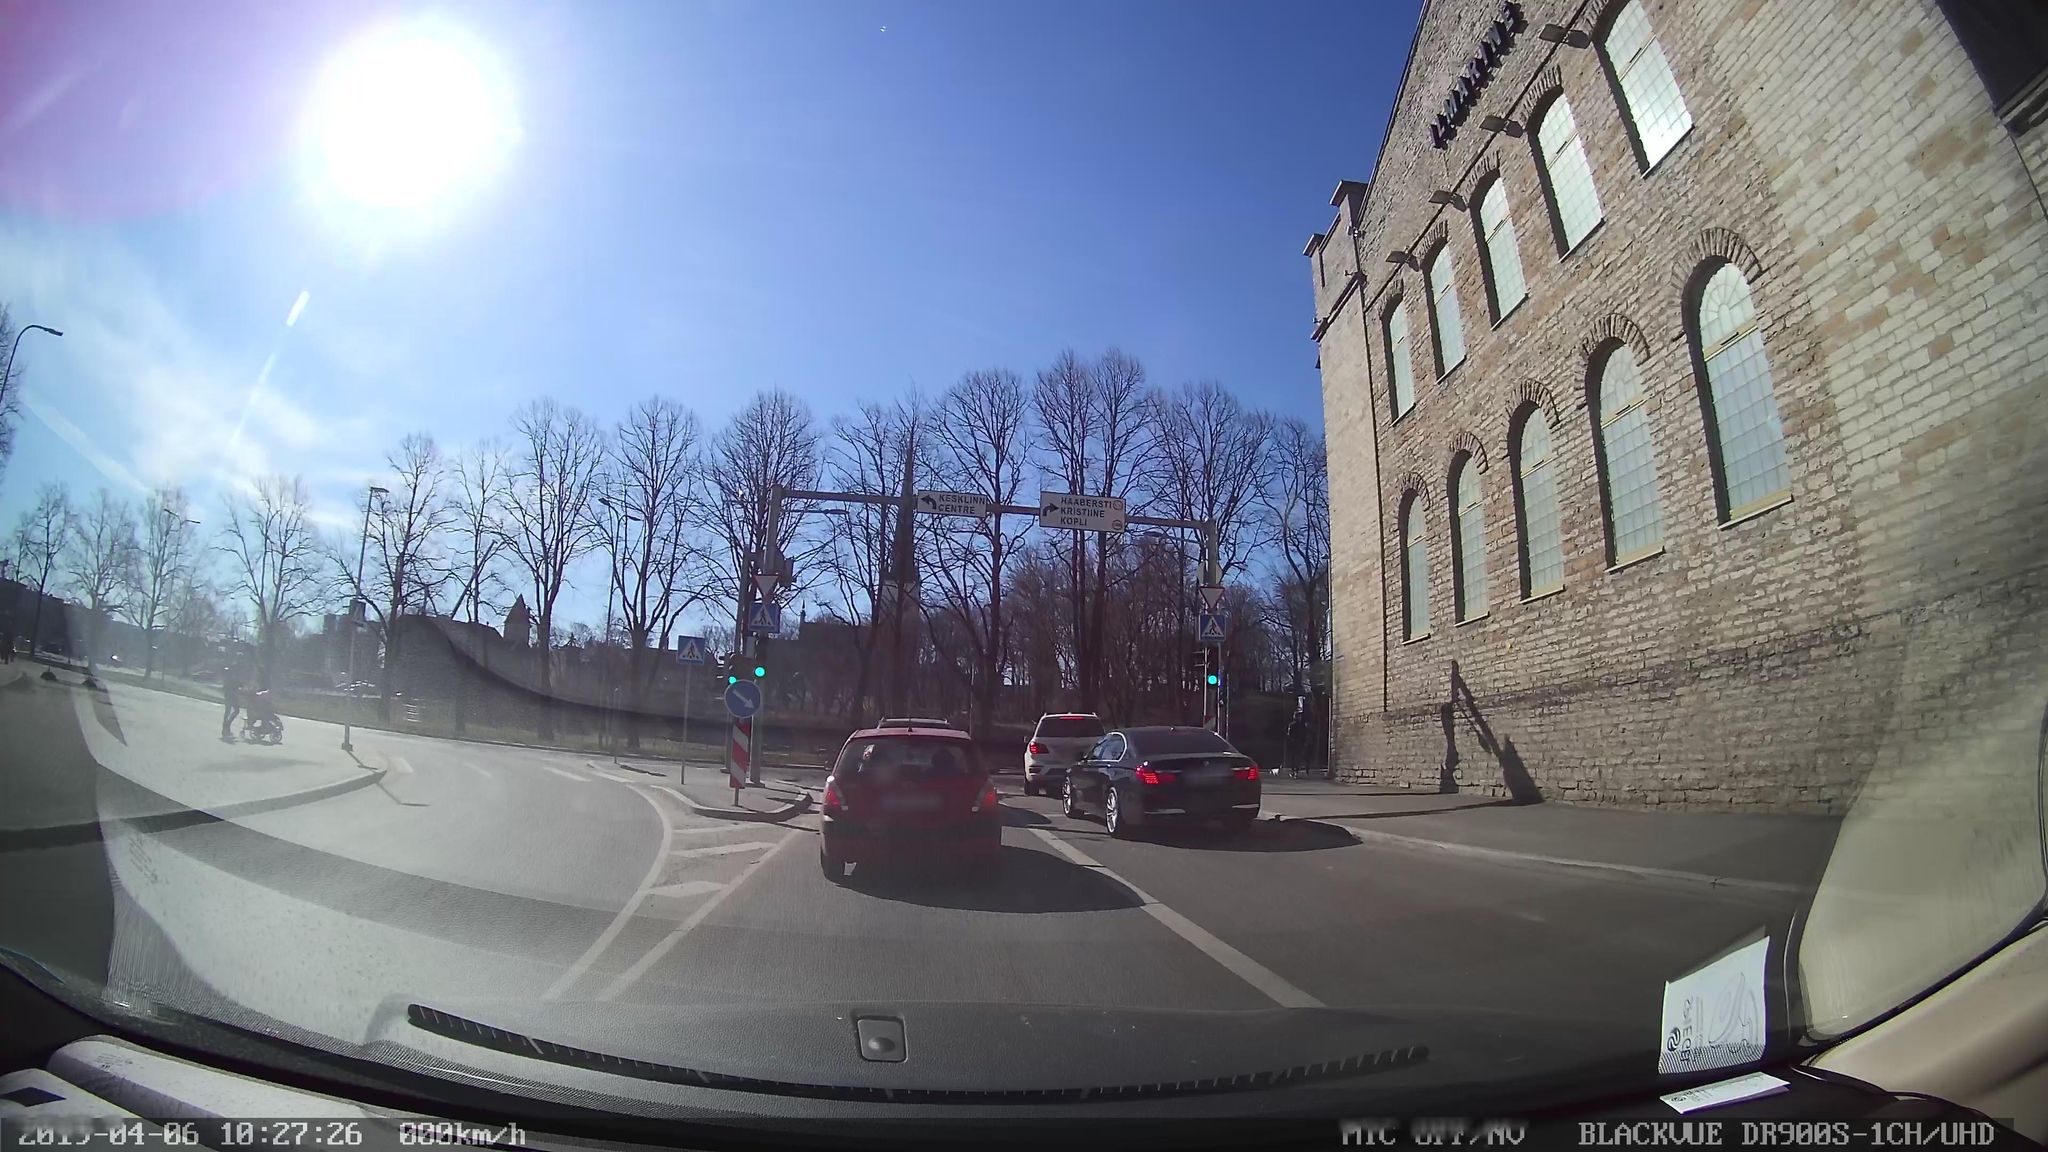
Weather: snowy
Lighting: day
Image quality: good
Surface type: driving surface
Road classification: service
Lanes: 2
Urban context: urban centre
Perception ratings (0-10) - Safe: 1, Lively: 7.35, Beautiful: 6.36, Boring: 5.13, Depressing: 3.89, Wealthy: 3.23